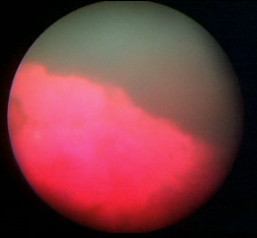
Modality: BLC
Class: Malignant
Subclass: HighGradePapillary
Lesion: L1
Stage: Ta
Morphology: Papillary
Bladder cancer association: Yes